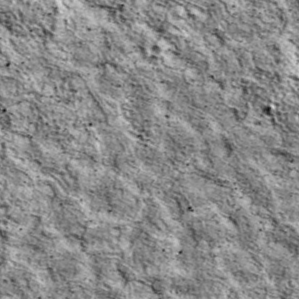
Label: non_frost